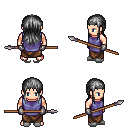
a pixel art fantasy rpg character, male body template, human, light skin, chain tabard jacket, robe skirt, gray unkempt hairstyle, iron tiara, metal gloves, white slippers, spear, four views (front, back, left, right), 2x2 character sprite sheet, small pixel art, hard edges, no anti-aliasing